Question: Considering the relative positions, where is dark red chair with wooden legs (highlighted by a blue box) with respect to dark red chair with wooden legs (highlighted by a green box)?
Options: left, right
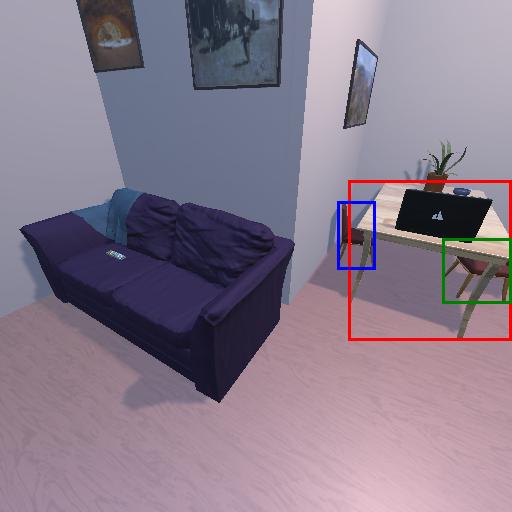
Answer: left